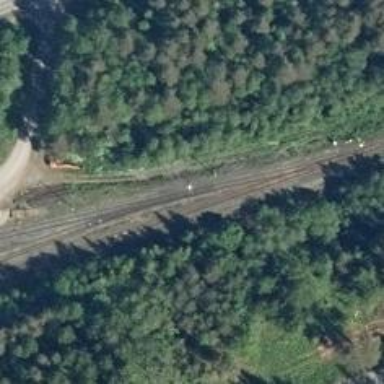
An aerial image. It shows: Railway siding for service.